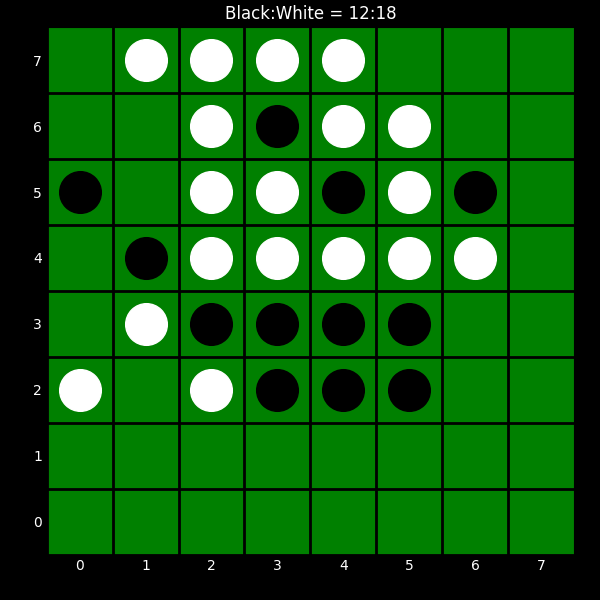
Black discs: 12
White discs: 18